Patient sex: F
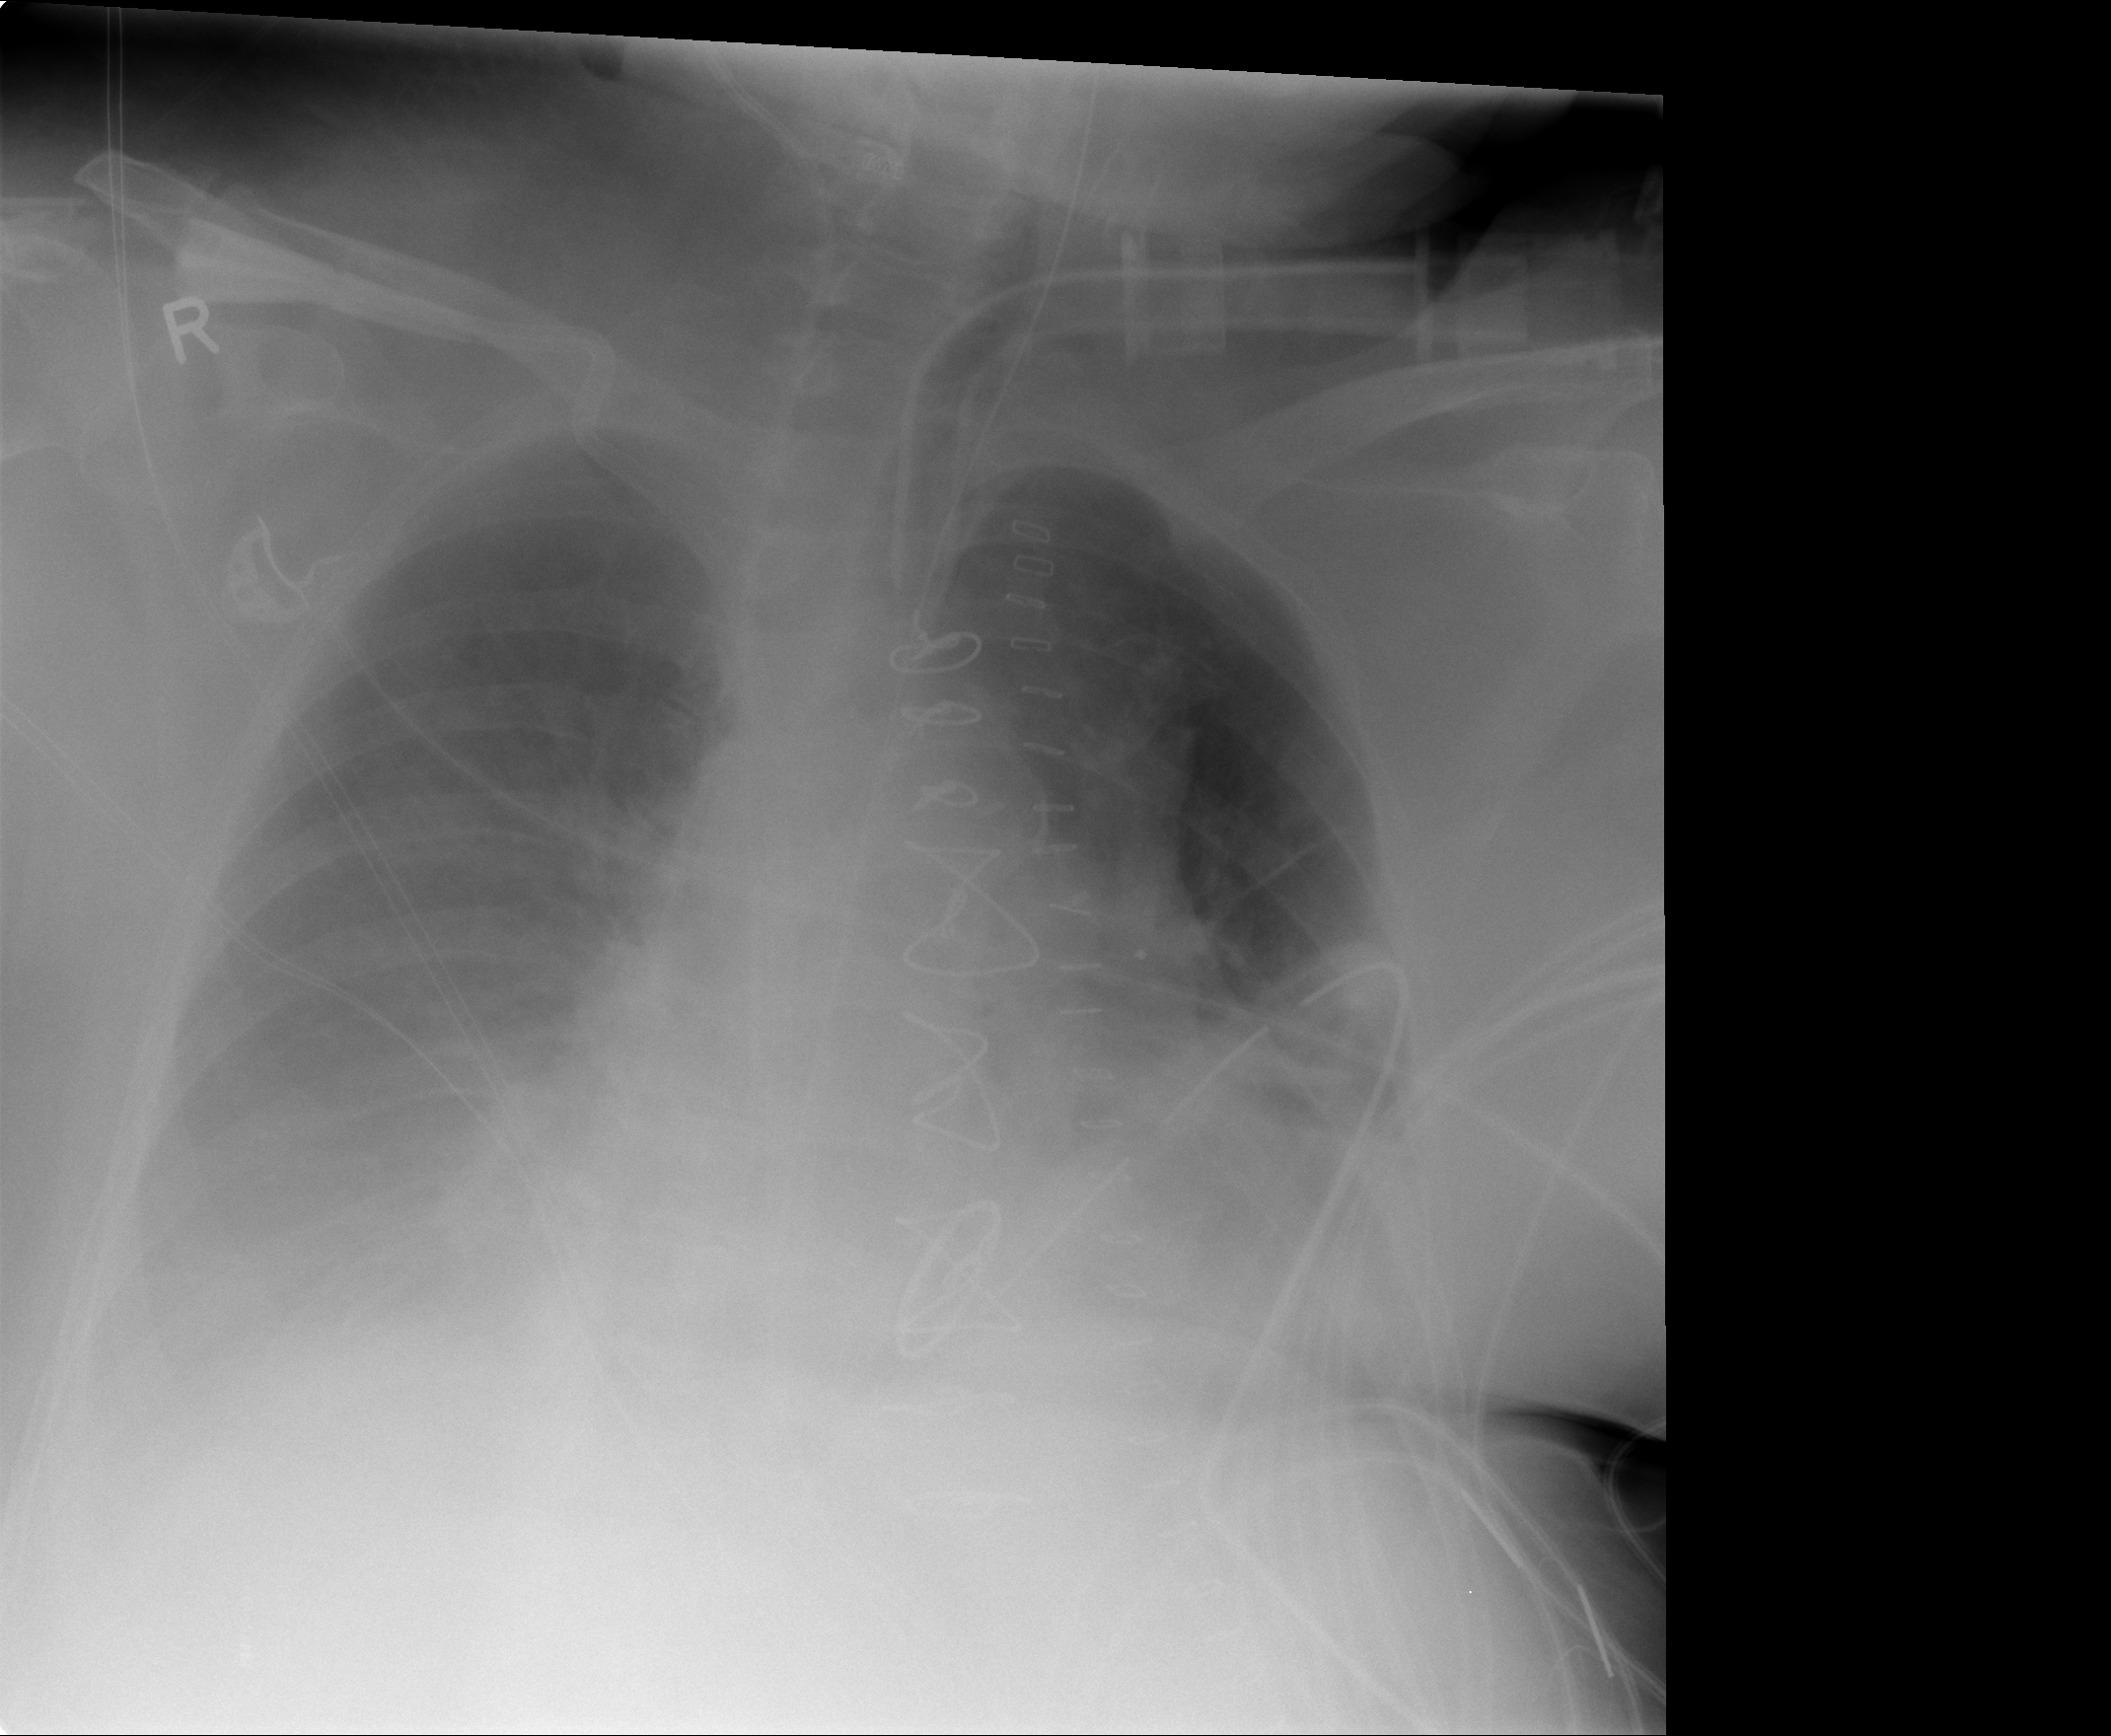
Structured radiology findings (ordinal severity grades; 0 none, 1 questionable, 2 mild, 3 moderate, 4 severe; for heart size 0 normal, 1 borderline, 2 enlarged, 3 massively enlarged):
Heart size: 1
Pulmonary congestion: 2
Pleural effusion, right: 3
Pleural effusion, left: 2
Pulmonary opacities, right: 0
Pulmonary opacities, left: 0
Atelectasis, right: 3
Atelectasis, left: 0